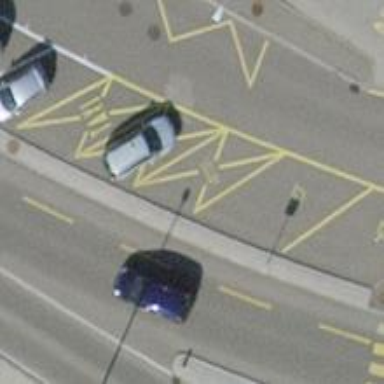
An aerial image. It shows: Taxi stand.